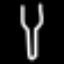
Label: fork